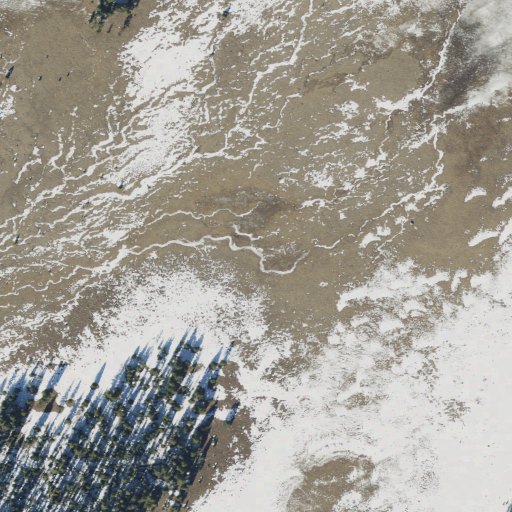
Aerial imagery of plain(s) in Utah named Big Park containing herbaceous wetlands, evergreen forest, woody wetlands, and grassland